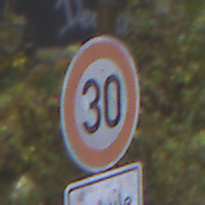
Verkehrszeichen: Geschwindigkeit30
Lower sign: HinweisDurchVerbaleAngabe8
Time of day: MorningAfternoon
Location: Outdoor (Urban)
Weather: PartlyCloudy
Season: NotSpecified
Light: Natural